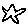
Label: star